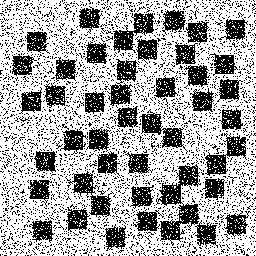
Squares: 48
Triangles: 0
Stars: 0
Total shapes: 48